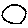
Label: circle